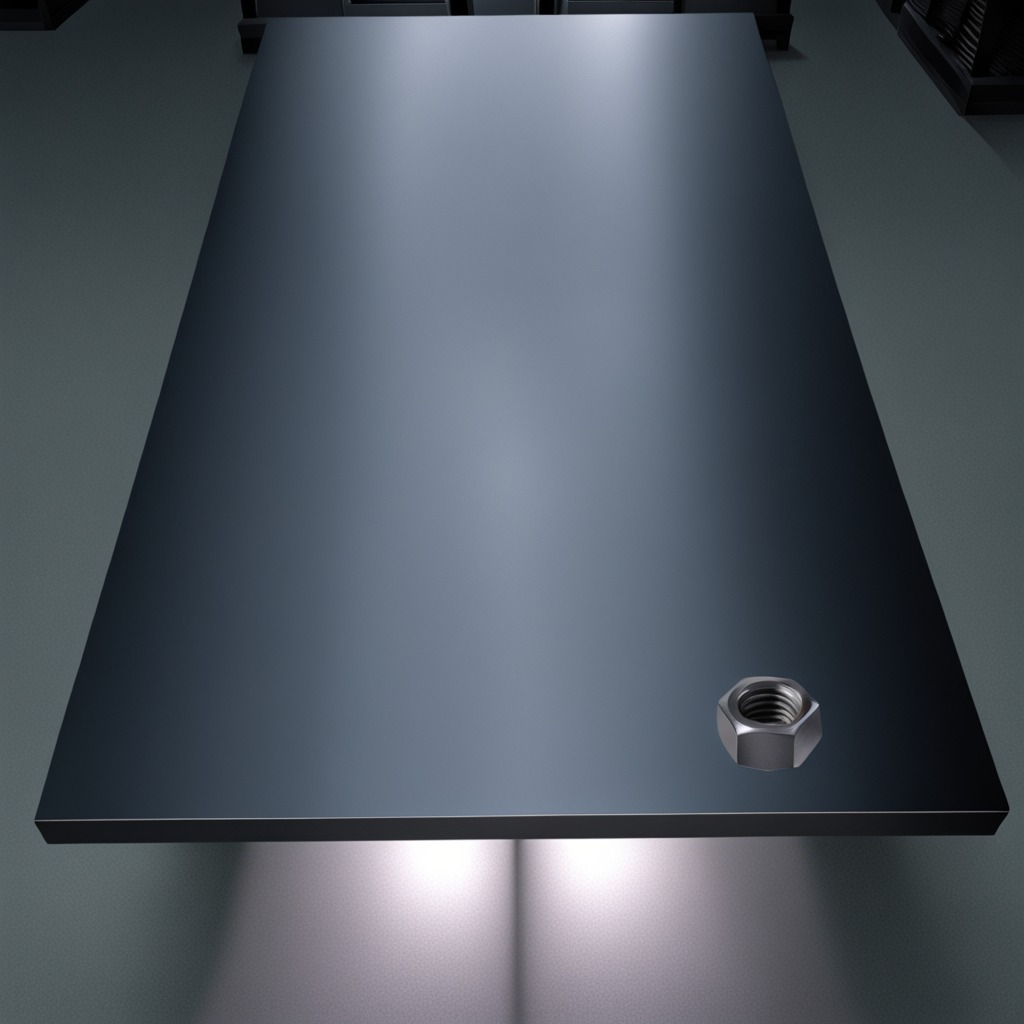
A metal nut is lying on the tabletop.